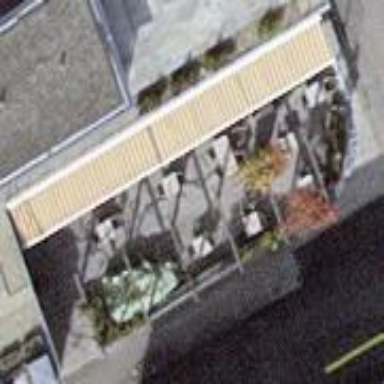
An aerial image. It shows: Outdoor seating area for leisure.